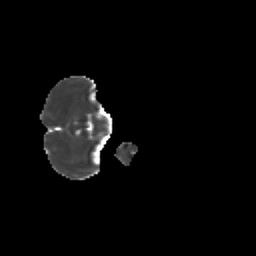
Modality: MD
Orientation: axial
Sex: female
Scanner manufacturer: siemens
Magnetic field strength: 3 T
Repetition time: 5 s
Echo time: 0.071 s